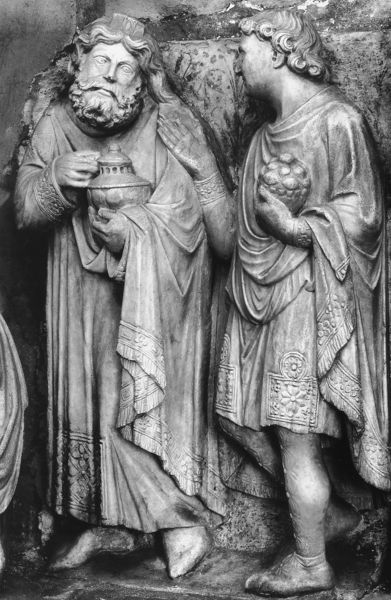
Titel: Anbetung der Könige
Künstler: Arnolfo di Cambio
Standort: Rom, S. Maria Maggiore (EU - I - Latium)
Schlagwörter: gespräch, plastik, gefäß, interagieren